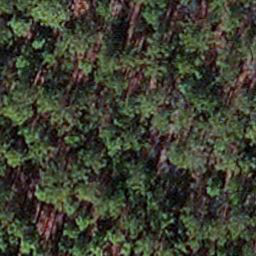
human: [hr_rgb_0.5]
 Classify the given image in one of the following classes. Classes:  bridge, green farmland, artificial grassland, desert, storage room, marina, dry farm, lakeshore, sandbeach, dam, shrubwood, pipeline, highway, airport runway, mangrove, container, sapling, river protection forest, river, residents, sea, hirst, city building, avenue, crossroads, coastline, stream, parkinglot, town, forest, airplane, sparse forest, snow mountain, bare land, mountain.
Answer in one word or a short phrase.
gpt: sapling